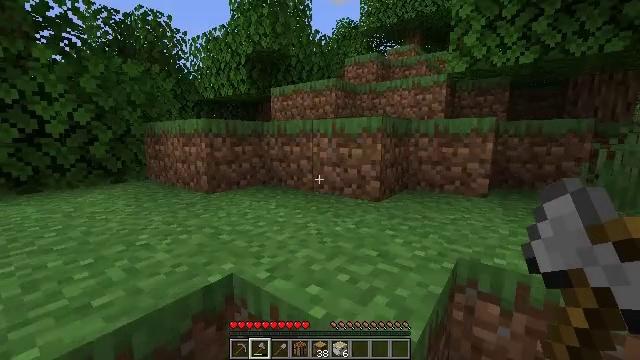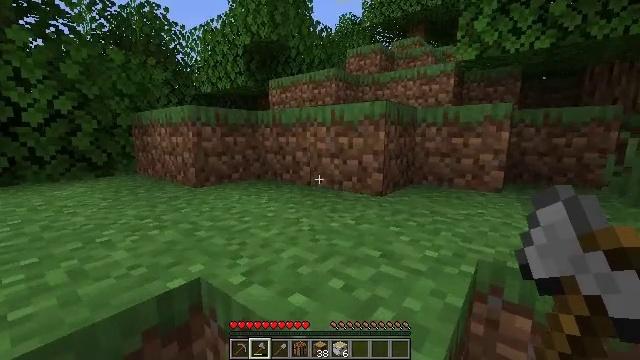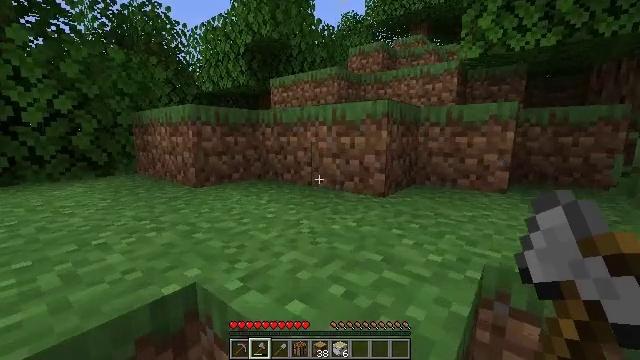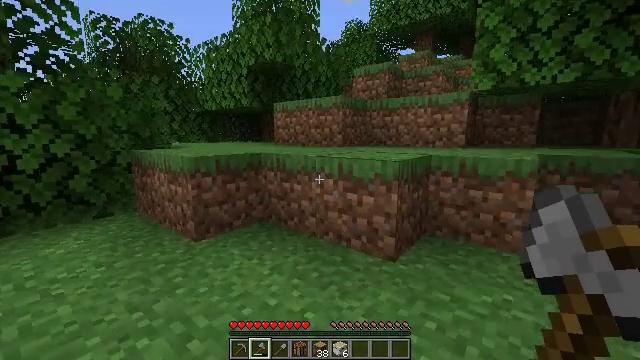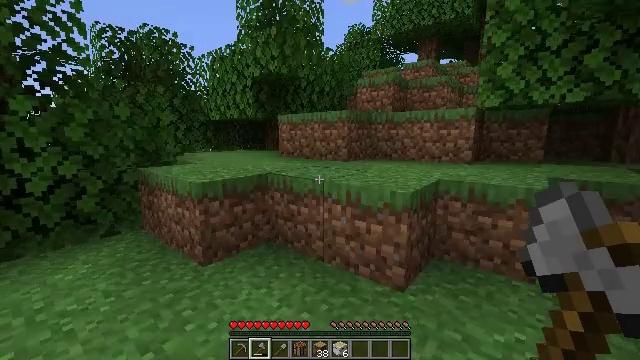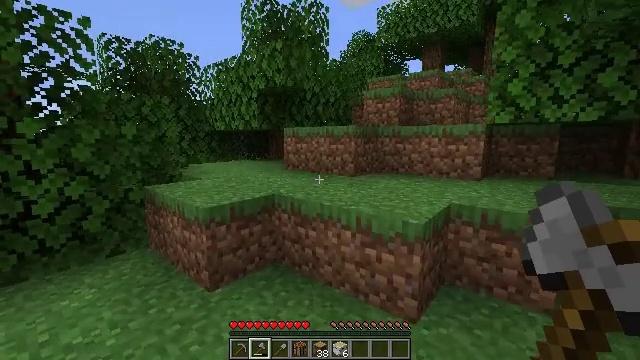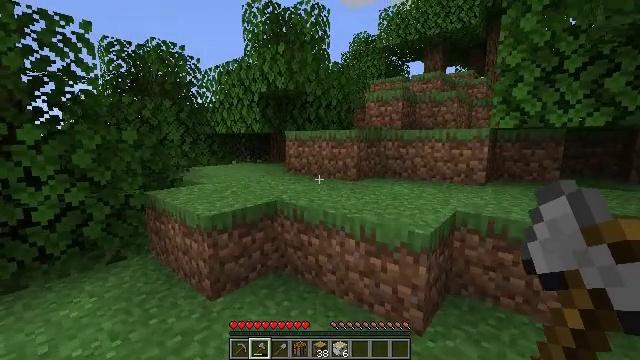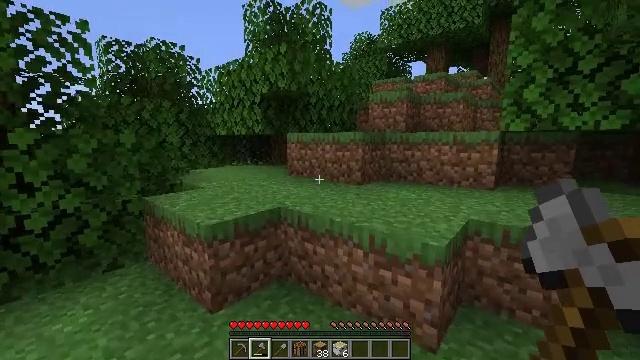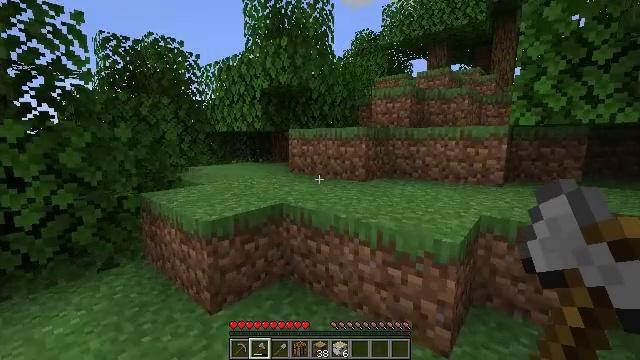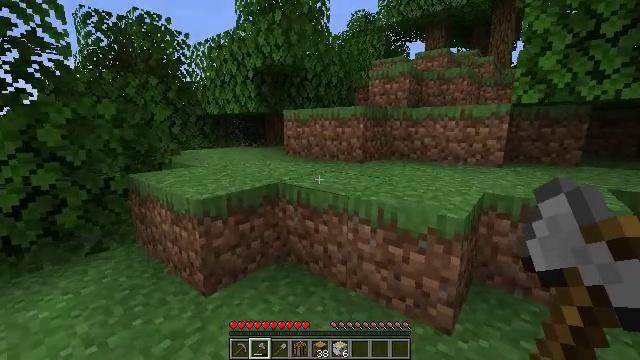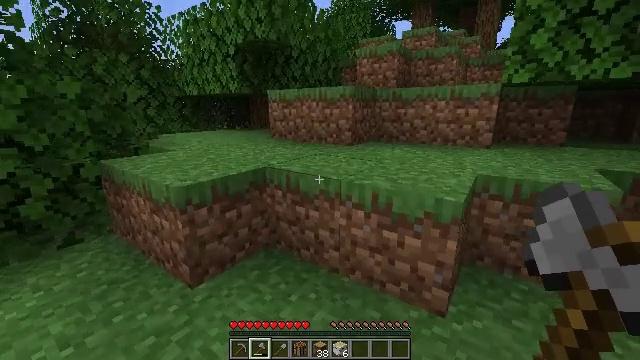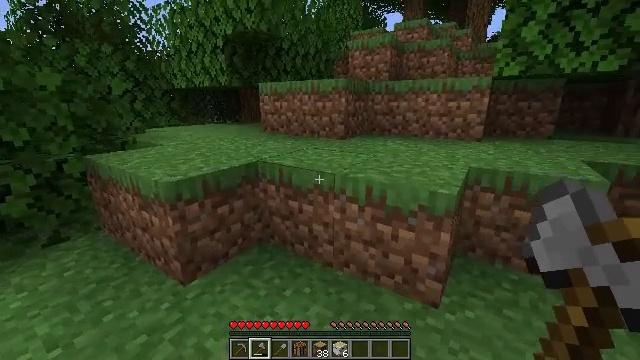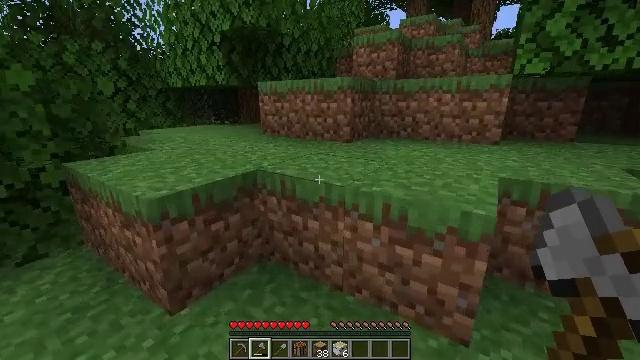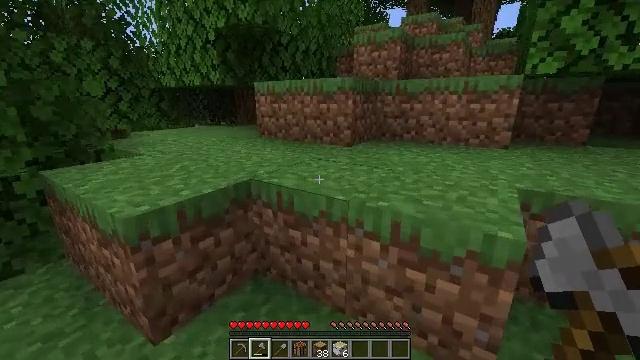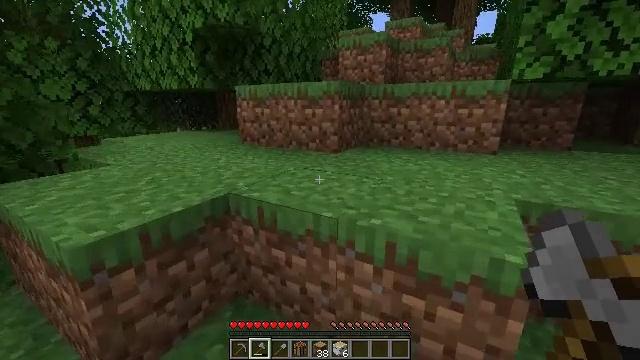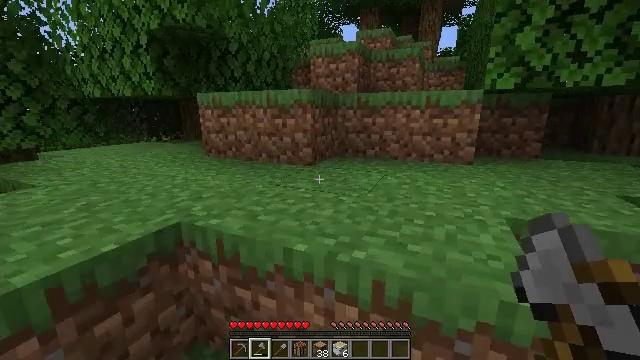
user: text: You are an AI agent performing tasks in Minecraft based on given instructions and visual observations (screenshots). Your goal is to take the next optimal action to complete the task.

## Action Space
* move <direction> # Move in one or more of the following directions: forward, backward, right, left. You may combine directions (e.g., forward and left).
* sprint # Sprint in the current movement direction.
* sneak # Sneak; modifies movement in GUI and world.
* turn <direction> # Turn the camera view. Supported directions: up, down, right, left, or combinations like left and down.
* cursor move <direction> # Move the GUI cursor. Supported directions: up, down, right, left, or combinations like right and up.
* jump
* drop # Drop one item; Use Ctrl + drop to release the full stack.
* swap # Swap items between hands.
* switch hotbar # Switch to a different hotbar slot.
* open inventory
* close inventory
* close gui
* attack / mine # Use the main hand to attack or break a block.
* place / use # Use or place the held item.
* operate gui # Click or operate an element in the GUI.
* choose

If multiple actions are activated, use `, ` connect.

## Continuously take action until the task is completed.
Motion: motion action
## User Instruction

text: Harvest the peony for decoration.
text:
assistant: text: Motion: move forward
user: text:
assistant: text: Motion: move forward, jump
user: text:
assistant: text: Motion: move forward, jump
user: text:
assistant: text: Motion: move forward, jump
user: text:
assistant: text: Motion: move forward, jump
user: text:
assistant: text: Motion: move forward, jump
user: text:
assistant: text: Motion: move forward
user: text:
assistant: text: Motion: move forward
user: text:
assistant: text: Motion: move forward, turn right and down
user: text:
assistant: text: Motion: move forward, turn right and down
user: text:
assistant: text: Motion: move forward, turn right and down
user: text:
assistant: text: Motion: move forward
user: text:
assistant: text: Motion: move forward
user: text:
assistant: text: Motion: move forward, turn right
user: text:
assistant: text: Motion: move forward, turn right and up
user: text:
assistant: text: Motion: move forward, turn right and up
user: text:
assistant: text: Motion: move forward, turn right, jump
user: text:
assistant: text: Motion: move forward, turn right, jump
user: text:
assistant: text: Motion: move forward, jump
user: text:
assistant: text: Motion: move forward, jump
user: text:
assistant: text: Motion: move forward, jump
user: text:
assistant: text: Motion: move forward, jump
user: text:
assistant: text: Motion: move forward
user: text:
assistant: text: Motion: move forward
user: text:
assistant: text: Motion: move forward
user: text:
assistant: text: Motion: move forward
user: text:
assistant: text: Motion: move forward, turn right
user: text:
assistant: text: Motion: move forward
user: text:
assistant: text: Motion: move forward, turn right
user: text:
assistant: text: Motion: move forward, turn right